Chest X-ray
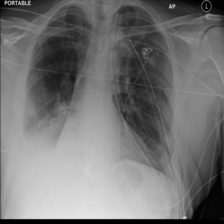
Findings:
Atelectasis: negative
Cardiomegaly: negative
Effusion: negative
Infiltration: negative
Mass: negative
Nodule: positive
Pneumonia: negative
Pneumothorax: negative
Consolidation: negative
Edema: negative
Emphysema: negative
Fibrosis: negative
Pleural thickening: negative
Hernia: negative